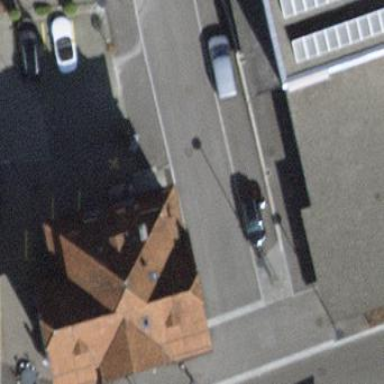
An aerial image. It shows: Building that houses restaurant.